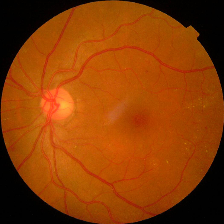
Diabetic retinopathy grade: No DR